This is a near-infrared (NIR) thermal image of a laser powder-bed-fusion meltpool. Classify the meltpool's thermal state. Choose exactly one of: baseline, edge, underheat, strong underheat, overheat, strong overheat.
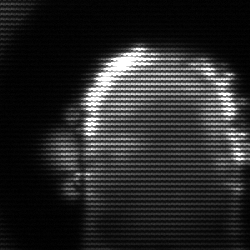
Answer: baseline